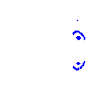
Particle: kaon